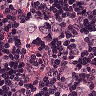
Metastatic tissue present: yes